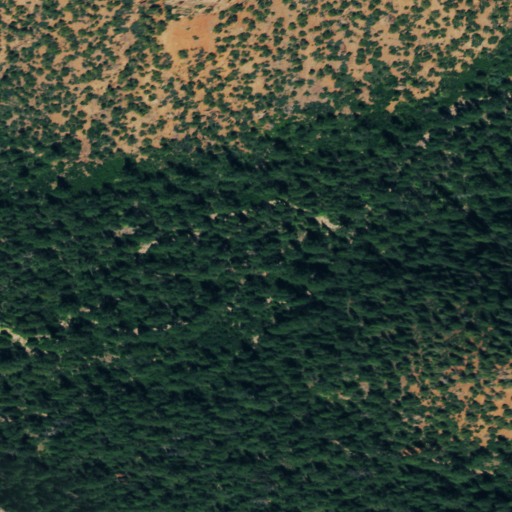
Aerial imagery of valley in Colorado named Glade Canyon containing evergreen forest, deciduous forest, and shrub